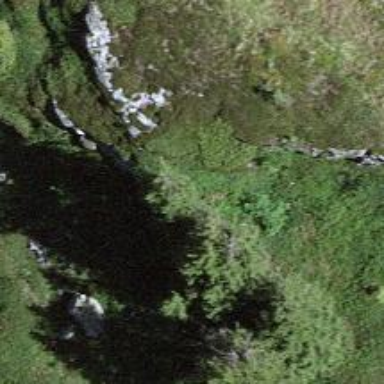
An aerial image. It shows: Beautiful woodland area.